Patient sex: F
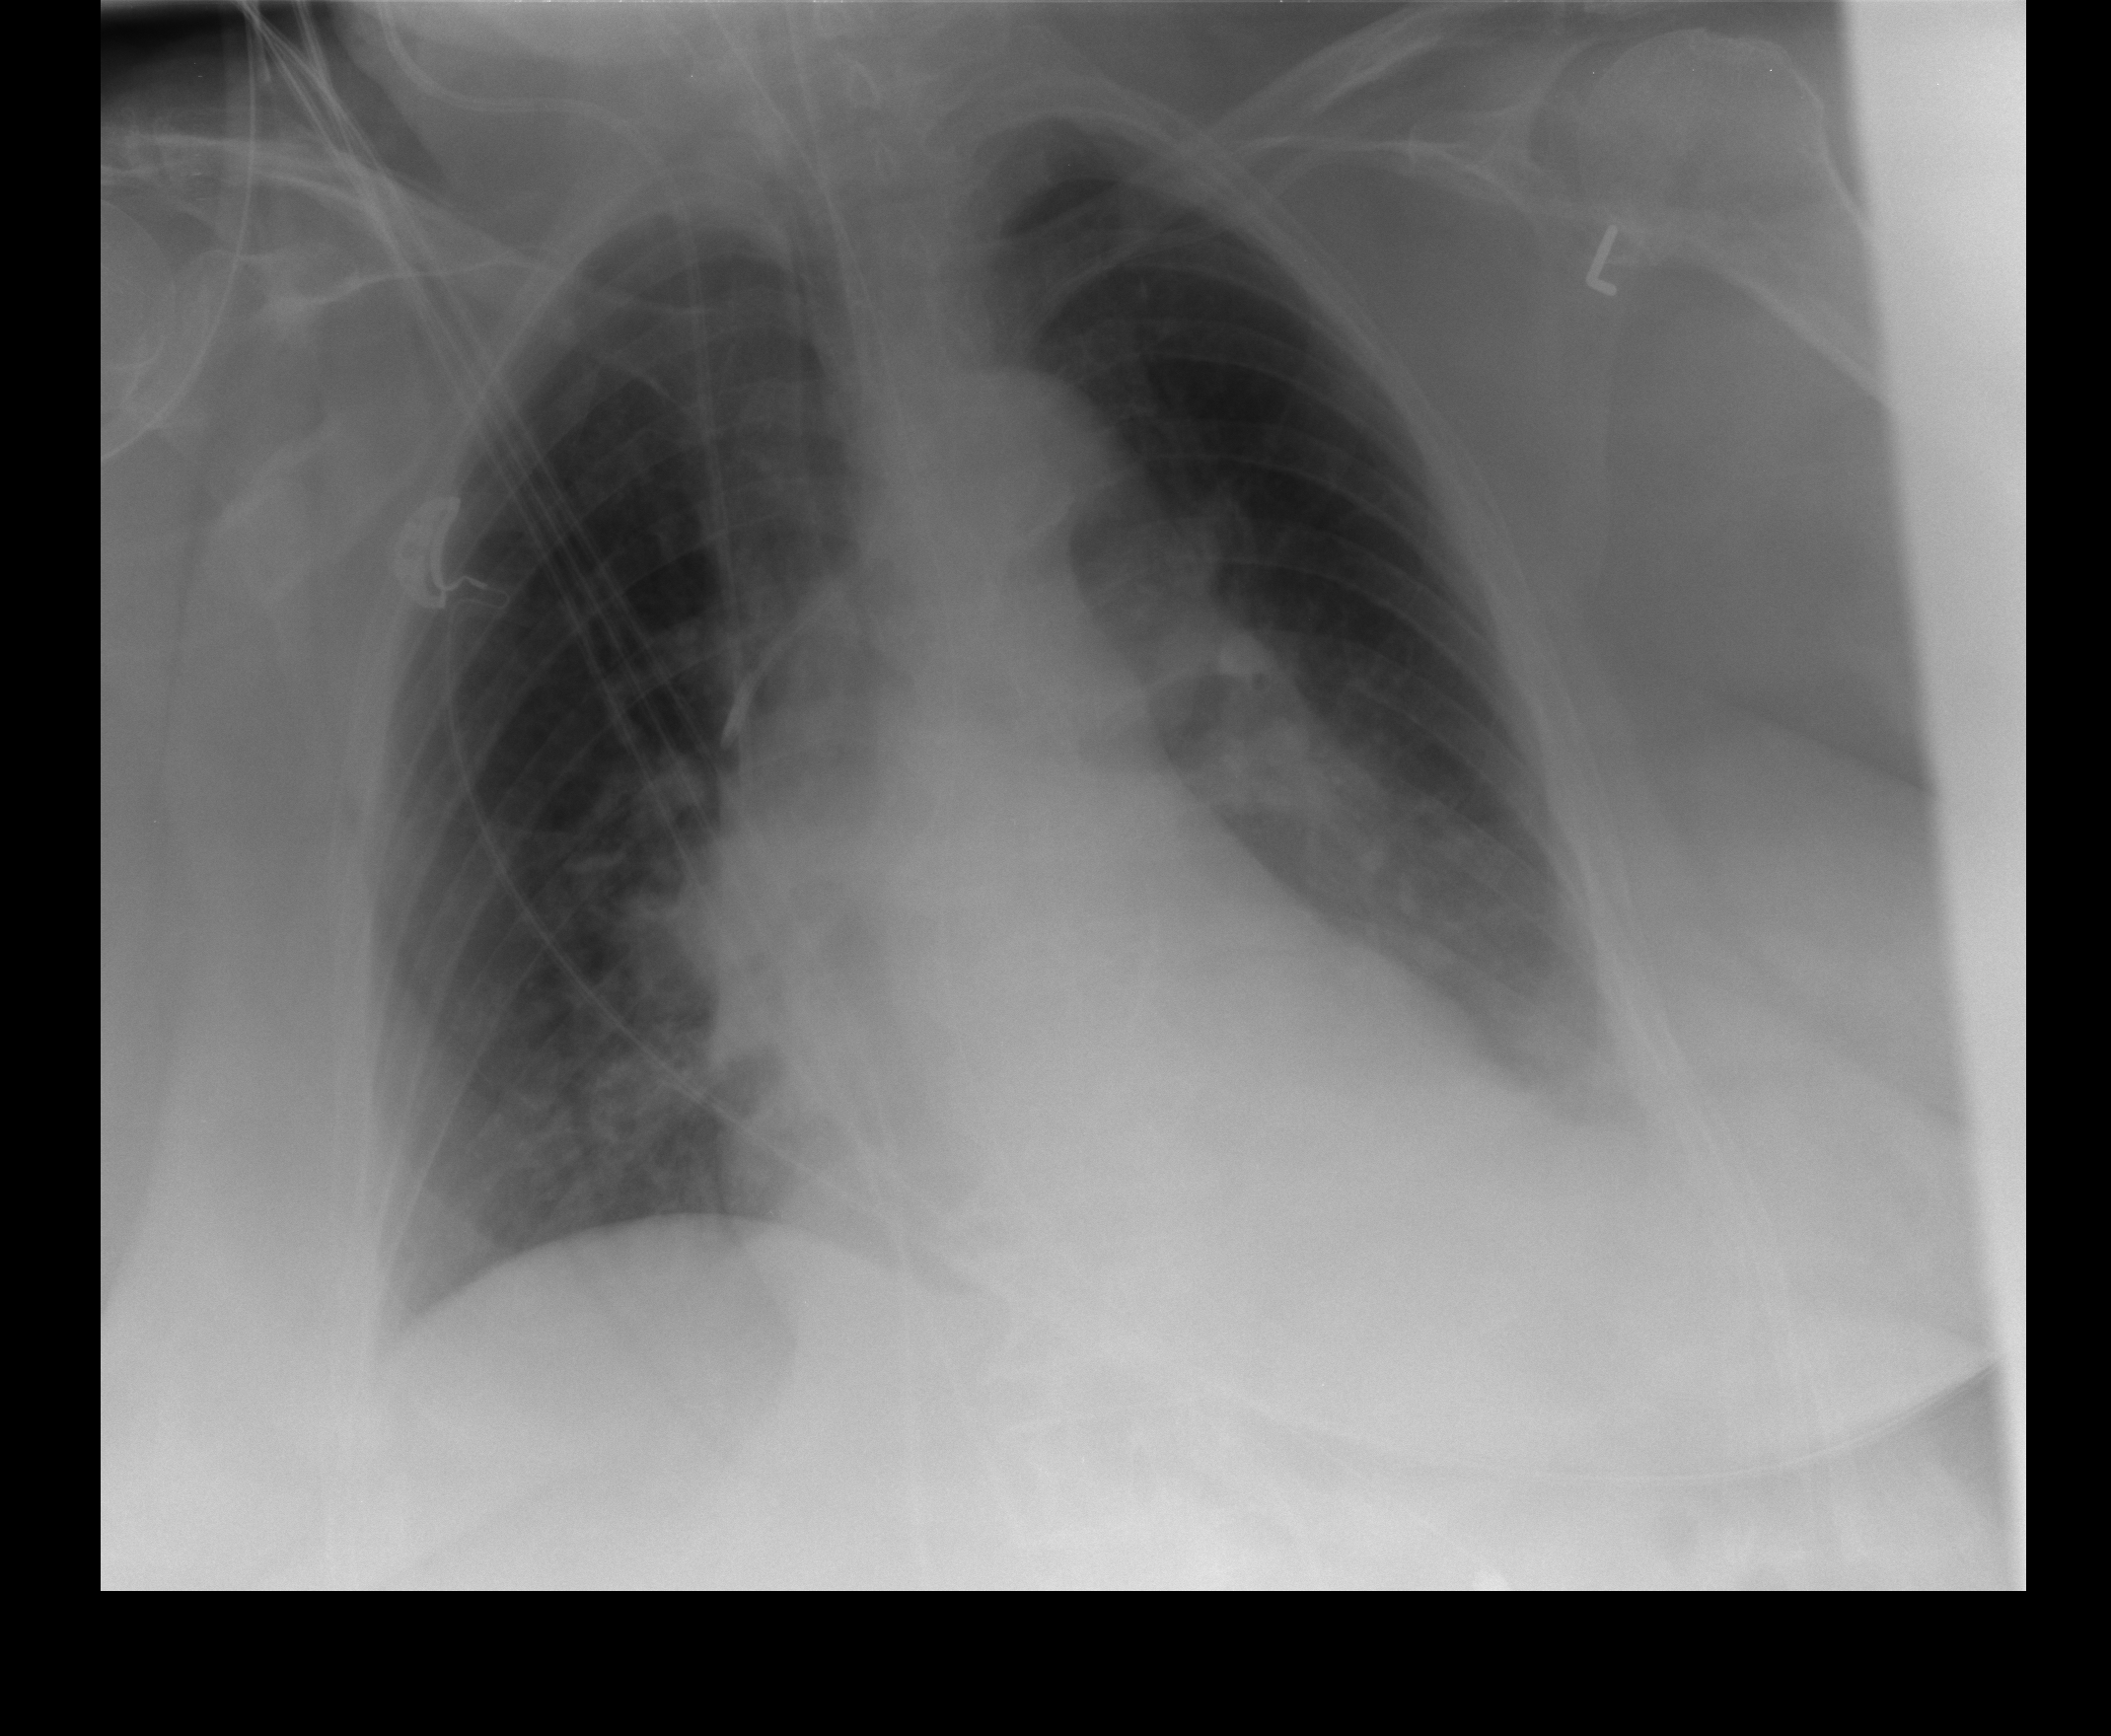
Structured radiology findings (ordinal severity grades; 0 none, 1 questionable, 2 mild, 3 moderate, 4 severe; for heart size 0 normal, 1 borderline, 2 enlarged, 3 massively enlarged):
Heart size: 0
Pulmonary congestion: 1
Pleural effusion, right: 0
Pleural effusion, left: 2
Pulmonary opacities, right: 0
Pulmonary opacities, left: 0
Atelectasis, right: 1
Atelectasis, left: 2